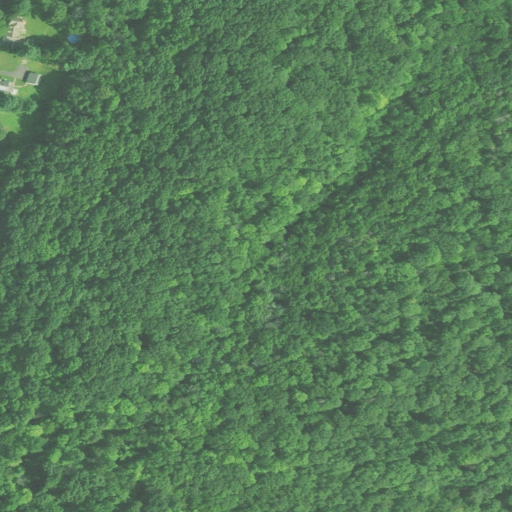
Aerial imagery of mountain in Connecticut named Peck Mountain containing deciduous forest, mixed forest, woody wetlands, open development, and low intensity development